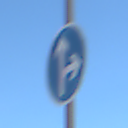
Verkehrszeichen: VorgeschriebeneFahrtrichtungGeradeausOderRechts
Umgebung: Outdoor, Suburban
Tageszeit: MorningAfternoon
Wetter: PartlyCloudy
Licht: Natural
Jahreszeit: NotSpecified
Kontrast: HighContrast